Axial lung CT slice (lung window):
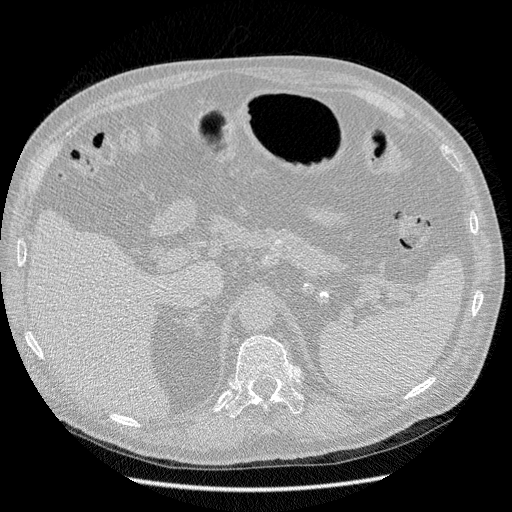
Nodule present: no